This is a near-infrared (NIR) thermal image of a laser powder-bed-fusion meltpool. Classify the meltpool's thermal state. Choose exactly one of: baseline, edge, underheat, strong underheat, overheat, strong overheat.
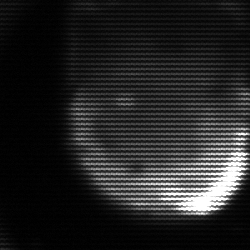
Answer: edge